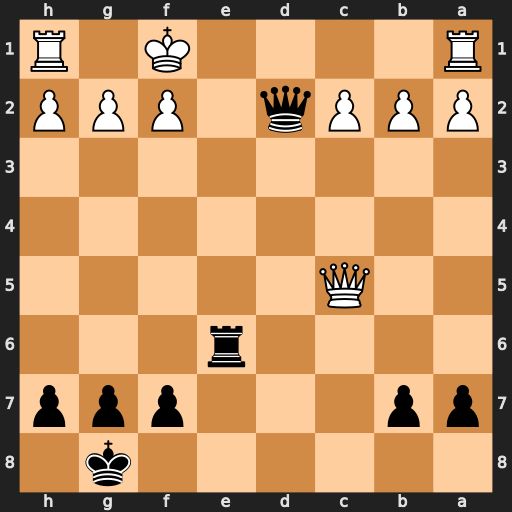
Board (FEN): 6k1/pp3ppp/4r3/2Q5/8/8/PPPq1PPP/R4K1R
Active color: b
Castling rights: -
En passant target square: -
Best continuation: Qe2+ Kg1 Qe1+ Rxe1 Rxe1#